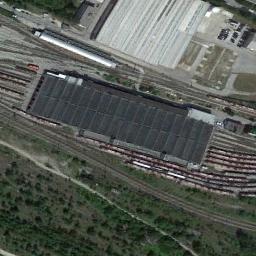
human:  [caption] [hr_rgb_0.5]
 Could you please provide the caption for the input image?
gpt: There is a railway station between the city and the grass .

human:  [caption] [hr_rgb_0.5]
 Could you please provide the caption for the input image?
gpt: There are many buildings beside the railway station .

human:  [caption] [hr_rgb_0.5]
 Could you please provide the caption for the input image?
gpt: The railway station has lots of railways, Some trains and a big building and a grass is next to the railway station .

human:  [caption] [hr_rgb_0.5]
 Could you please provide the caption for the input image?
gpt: The railway station is next to some buildings and trees .

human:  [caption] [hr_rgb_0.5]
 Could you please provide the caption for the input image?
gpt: There are many green bushes beside the black railway station .